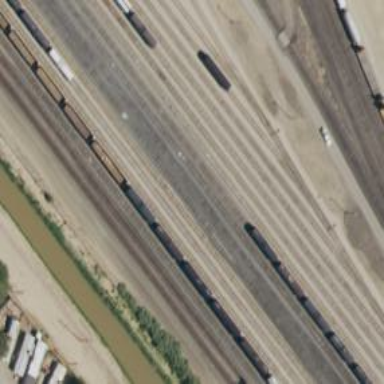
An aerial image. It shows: Railway yard used for servicing trains.